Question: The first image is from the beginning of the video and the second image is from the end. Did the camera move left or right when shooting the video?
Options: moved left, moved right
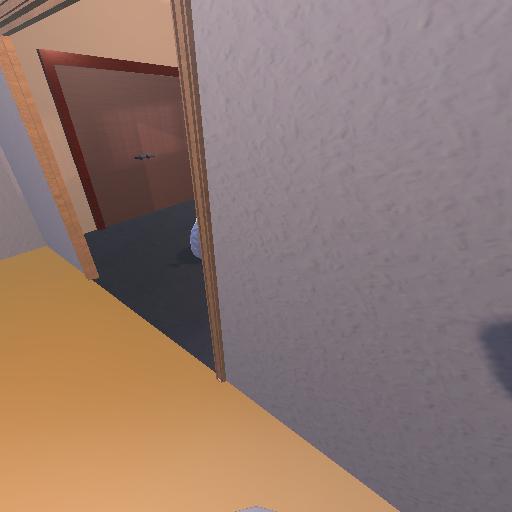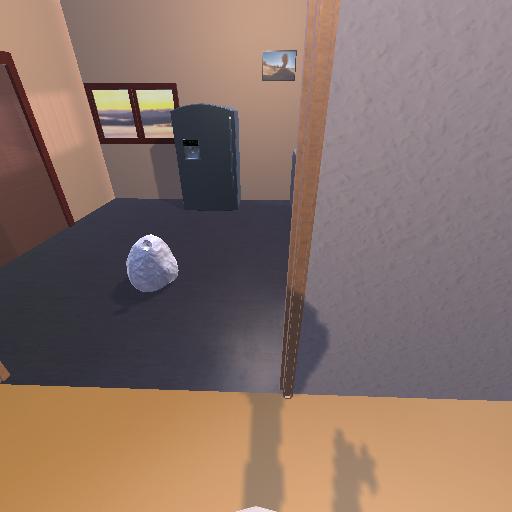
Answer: moved left